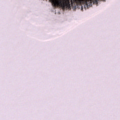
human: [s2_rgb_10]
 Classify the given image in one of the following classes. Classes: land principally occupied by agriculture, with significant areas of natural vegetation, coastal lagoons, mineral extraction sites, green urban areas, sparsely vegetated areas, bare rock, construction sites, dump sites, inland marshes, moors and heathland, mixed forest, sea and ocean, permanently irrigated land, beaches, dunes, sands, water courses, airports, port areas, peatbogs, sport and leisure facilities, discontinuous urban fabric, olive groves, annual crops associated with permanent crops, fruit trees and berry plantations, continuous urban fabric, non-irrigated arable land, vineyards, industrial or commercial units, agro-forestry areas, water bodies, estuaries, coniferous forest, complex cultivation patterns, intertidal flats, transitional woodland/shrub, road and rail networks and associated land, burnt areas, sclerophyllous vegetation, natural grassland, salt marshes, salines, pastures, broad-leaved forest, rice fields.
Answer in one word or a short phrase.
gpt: broad-leaved forest, sea and ocean